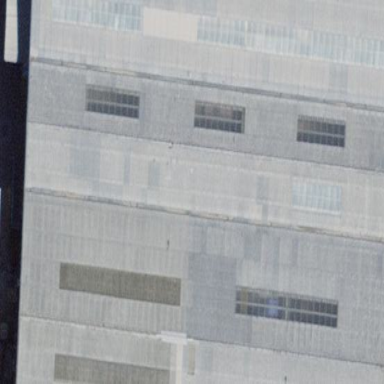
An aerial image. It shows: Industrial building.